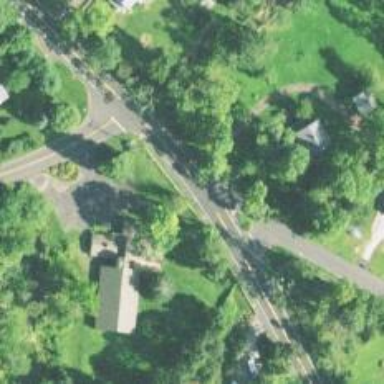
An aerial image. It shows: Stop road.